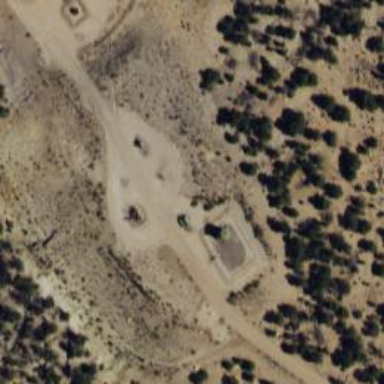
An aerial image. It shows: Storage tank with man-made structure.